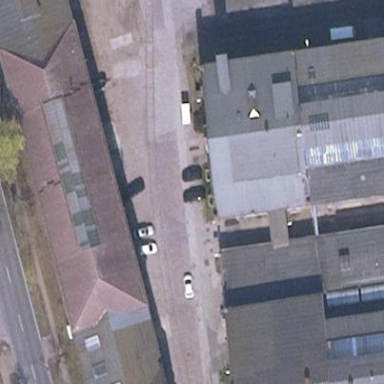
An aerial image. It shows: Industrial building.